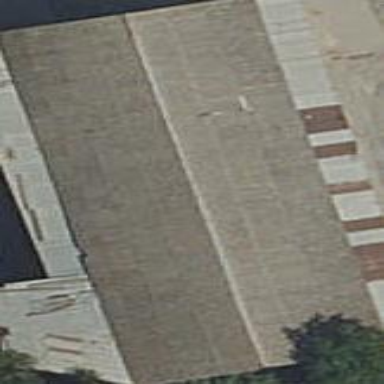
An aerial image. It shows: Industrial building.